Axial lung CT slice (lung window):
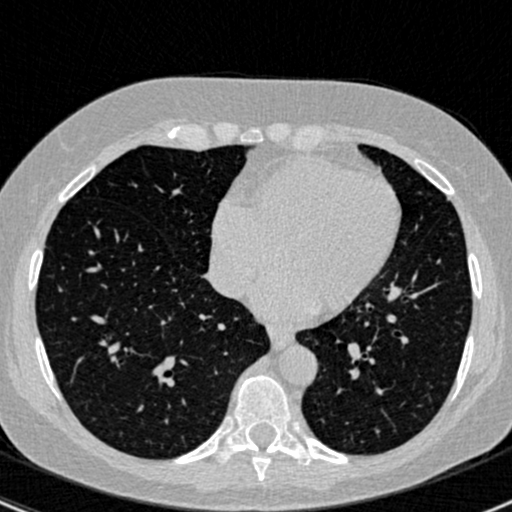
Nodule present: no